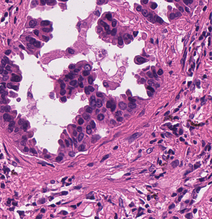
Tumor epithelial tissue: yes
Tumor-associated stroma tissue: yes
Normal tissue: no